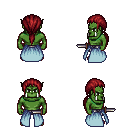
a pixel art fantasy rpg character, male body template, orc, green skin, overskirt, metal pants, brunette ponytail hairstyle, dagger, four views (front, back, left, right), 2x2 character sprite sheet, small pixel art, hard edges, no anti-aliasing